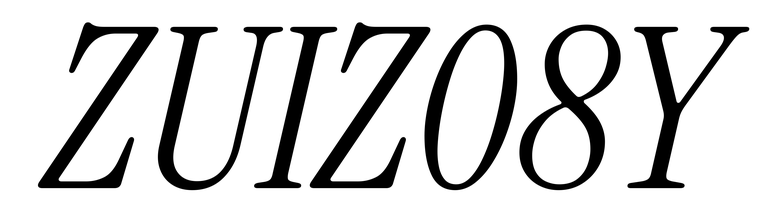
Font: InstrumentSerif-Italic